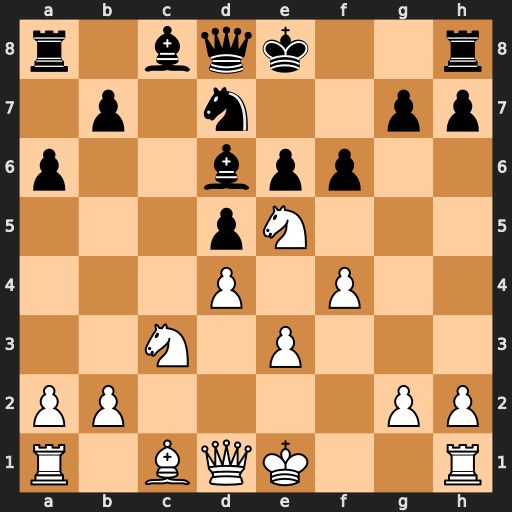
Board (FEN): r1bqk2r/1p1n2pp/p2bpp2/3pN3/3P1P2/2N1P3/PP4PP/R1BQK2R
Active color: w
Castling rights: KQkq
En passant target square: -
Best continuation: Qh5+ g6 Nxg6 hxg6 Qxh8+